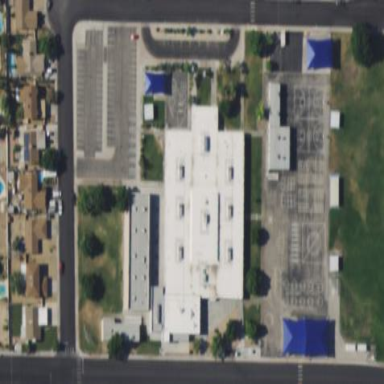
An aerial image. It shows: School.